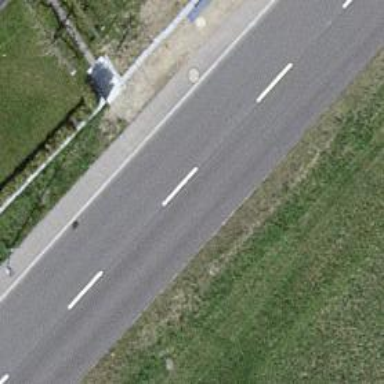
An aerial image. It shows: Set of steps on the road.